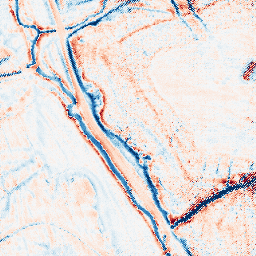
Category: edge_preserving
Decomposition family: bilateral
Decomposition parameters: d: 15
sigma_color: 100
sigma_space: 100
Upsampling method: regularized
Upsampling parameters: scale: 4
lambda_reg: 0.1
Upsampling scale: 4